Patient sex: M
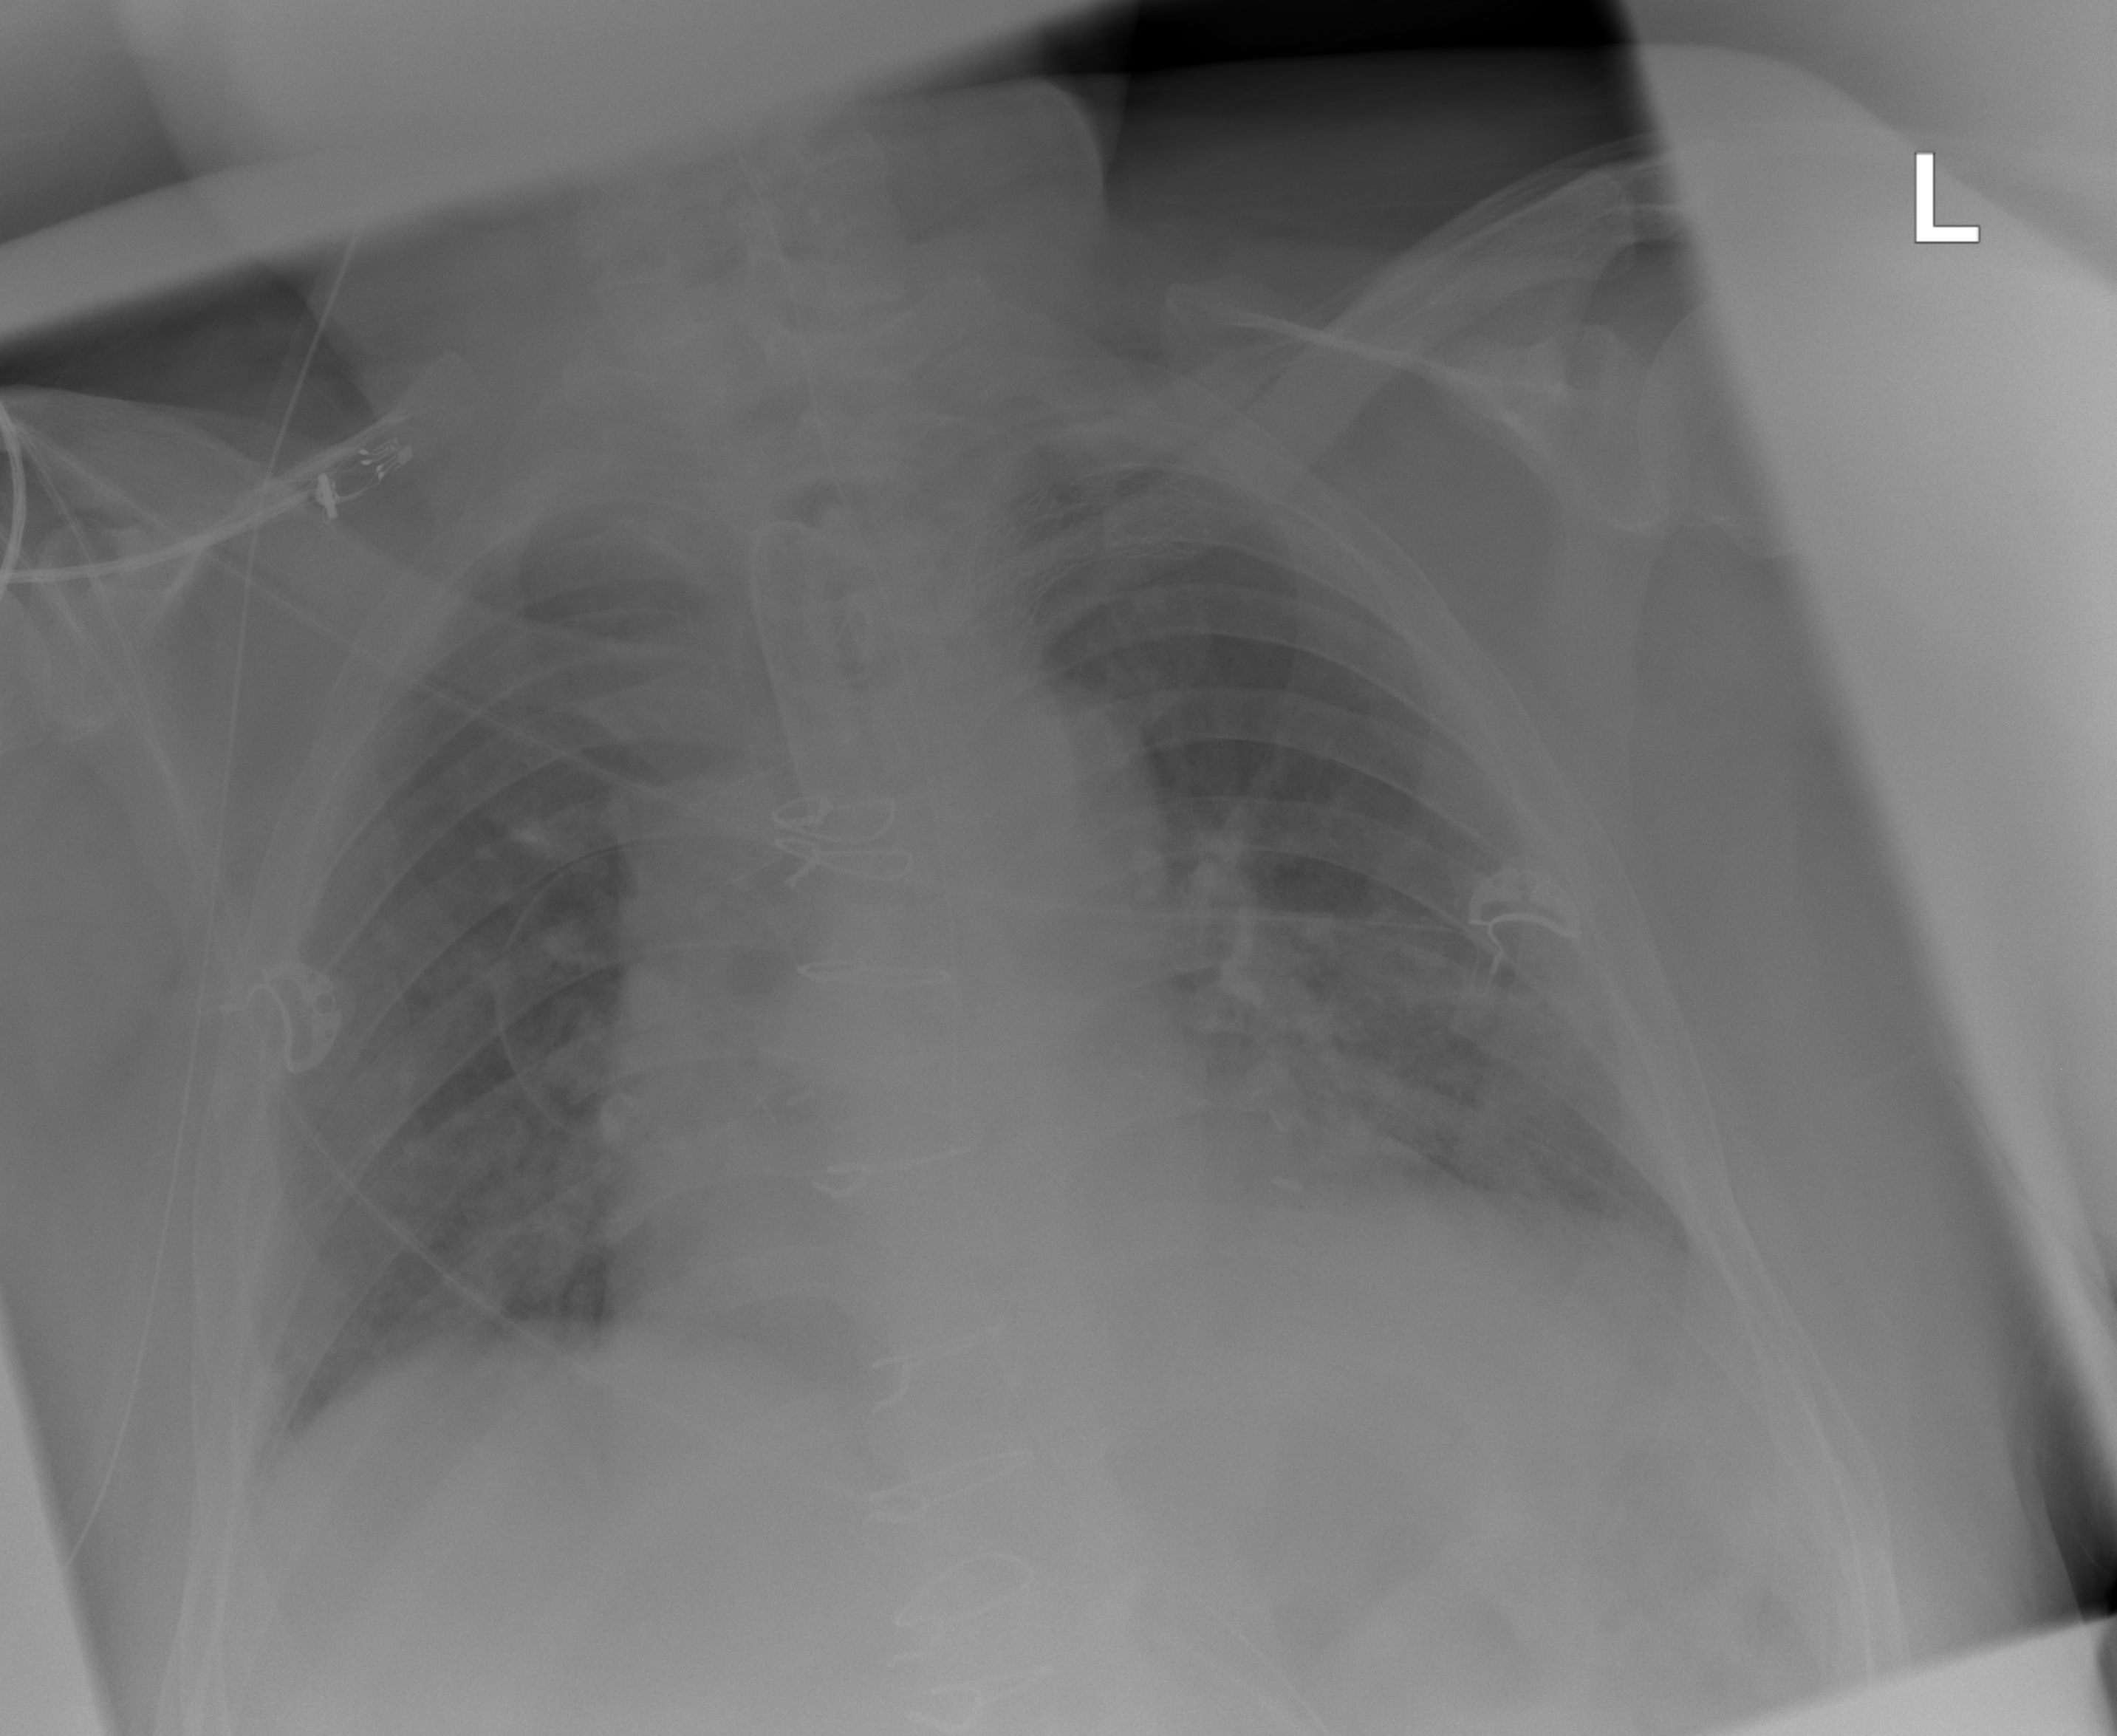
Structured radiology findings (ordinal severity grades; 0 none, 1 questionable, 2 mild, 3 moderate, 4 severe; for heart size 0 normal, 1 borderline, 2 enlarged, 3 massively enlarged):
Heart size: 2
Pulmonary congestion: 2
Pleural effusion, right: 0
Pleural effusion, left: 0
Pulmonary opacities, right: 0
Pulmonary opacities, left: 0
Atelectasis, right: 2
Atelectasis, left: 2